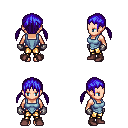
a pixel art fantasy rpg character, female body template, human, light skin, blue vest, gold greaves, blue twin-tailed hairstyle, metal gloves, maroon shoes, four views (front, back, left, right), 2x2 character sprite sheet, small pixel art, hard edges, no anti-aliasing